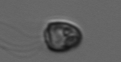
Label: flagellate_morphotype1